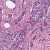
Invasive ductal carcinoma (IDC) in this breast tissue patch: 1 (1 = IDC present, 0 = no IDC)